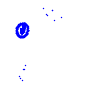
Particle: electron